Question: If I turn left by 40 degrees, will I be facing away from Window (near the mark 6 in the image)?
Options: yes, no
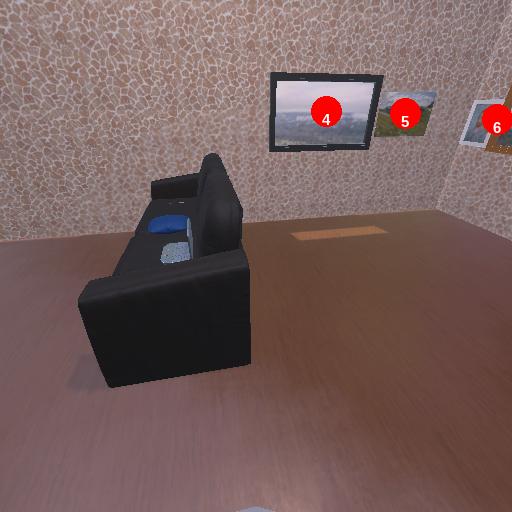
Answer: yes